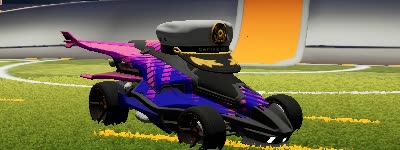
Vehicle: aftershock